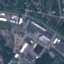
Land use / land cover: Industrial